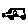
Label: car